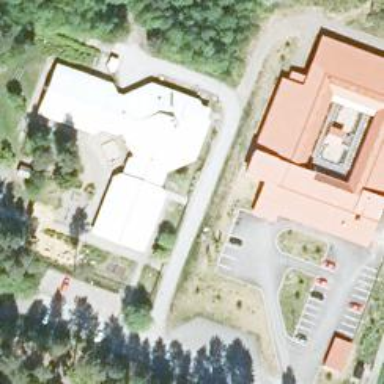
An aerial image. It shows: Public building.